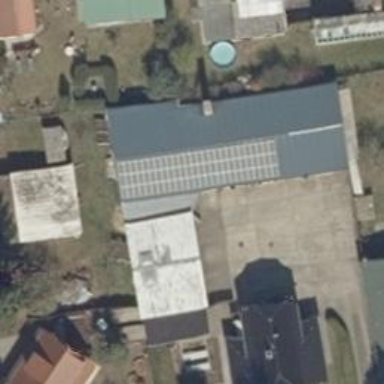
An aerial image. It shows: Solar photovoltaic panel generating electricity through small installation.